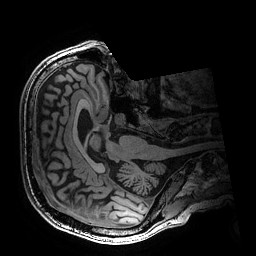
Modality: T1w
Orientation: axial
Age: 78
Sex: male
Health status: healthy
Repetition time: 2.53 s
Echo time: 0.0034 s